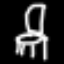
Label: chair